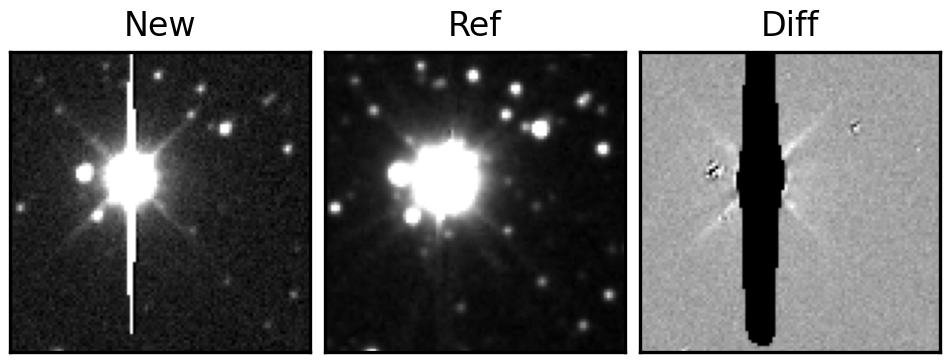
Label: bogus